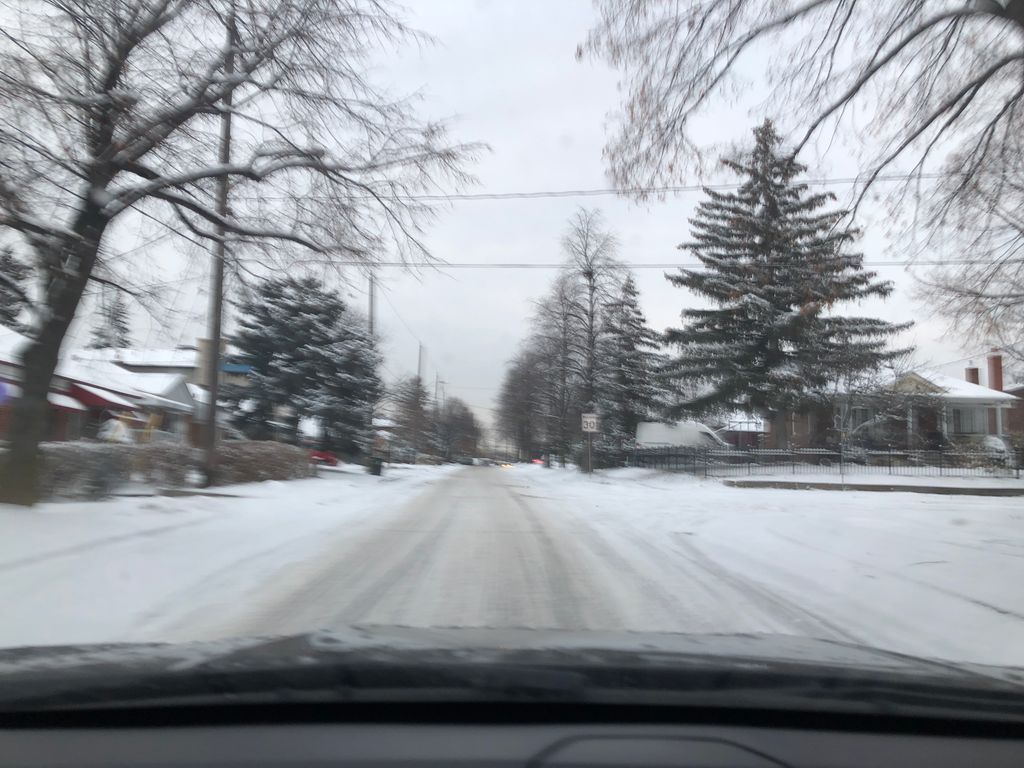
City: toronto